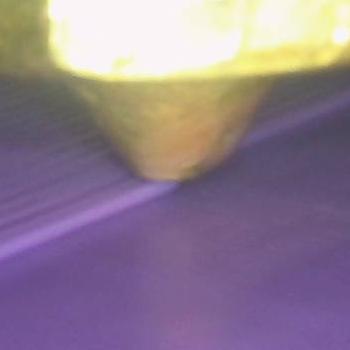
Flow rate: 54%